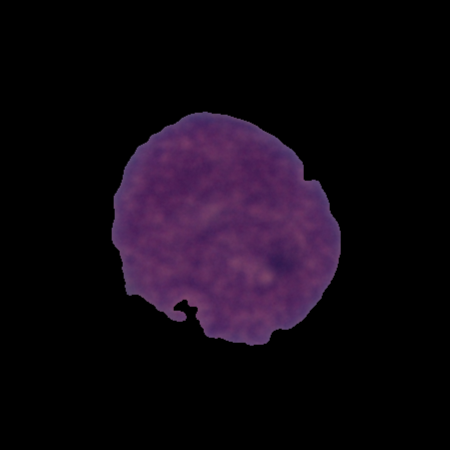
Label: cancer